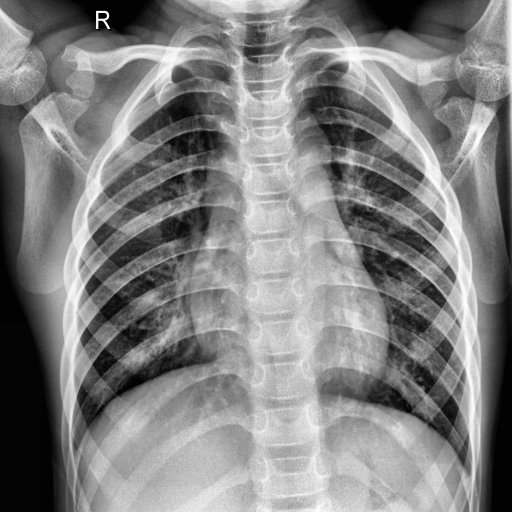
Finding: NORMAL